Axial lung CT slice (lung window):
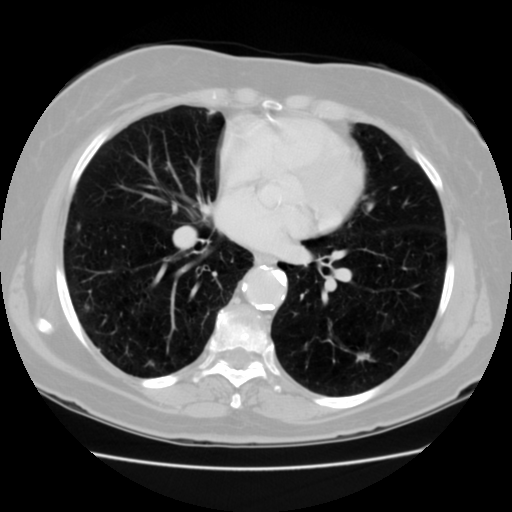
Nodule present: yes
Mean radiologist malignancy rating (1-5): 2